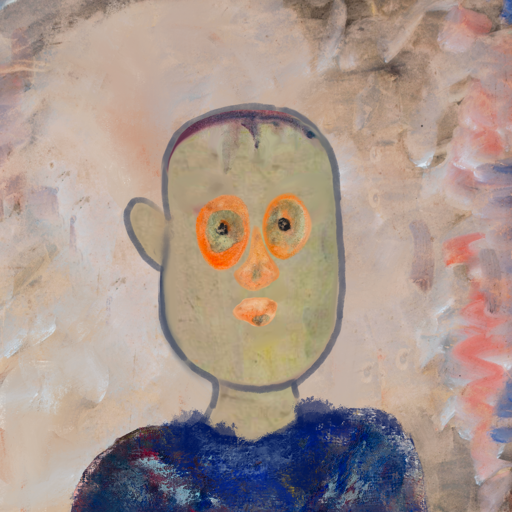
Background: Roy_Bahadur, Head And Neck Front: Hill_Girl, Face Front: Childish, Bust: Irani, Hair Front: Blank, Head Accessory: Blank, Second Necklace: Blank, Necklace: Blank, Baby: Blank